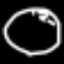
Label: clock